Field crop: maize
Growth stage: 2
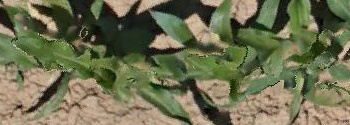
Species: maize